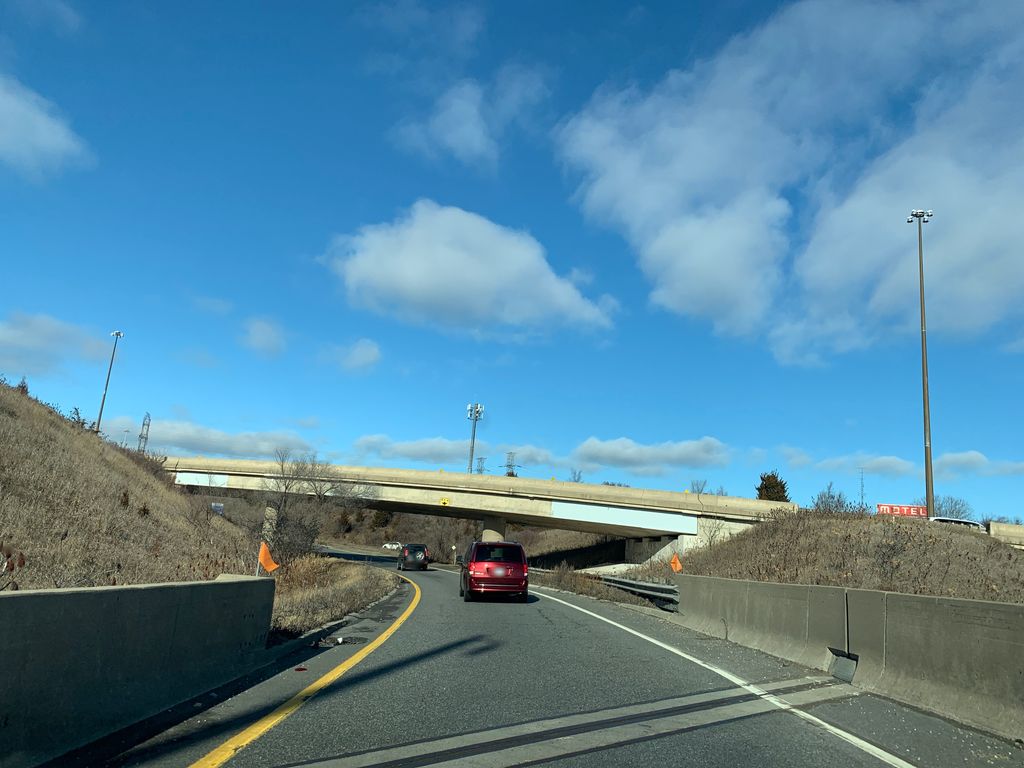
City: hamilton